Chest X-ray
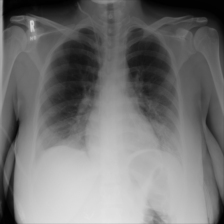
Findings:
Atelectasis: negative
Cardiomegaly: negative
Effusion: negative
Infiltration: negative
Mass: negative
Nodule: negative
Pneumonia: negative
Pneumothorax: negative
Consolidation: negative
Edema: negative
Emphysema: negative
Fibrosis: negative
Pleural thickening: negative
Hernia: negative